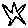
Label: star